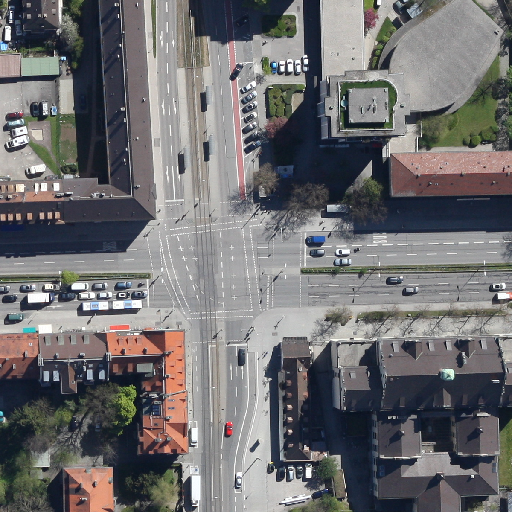
Referring expression: light-duty vehicle driving on the road